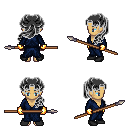
a pixel art fantasy rpg character, female body template, human, tanned skin, blue robe, teal pants, gray princess hairstyle, gold gloves, black shoes, spear, four views (front, back, left, right), 2x2 character sprite sheet, small pixel art, hard edges, no anti-aliasing